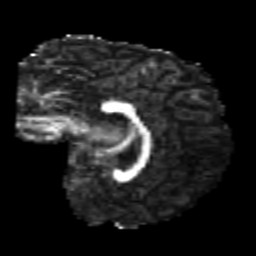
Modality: FA
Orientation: sagittal
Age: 21
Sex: female
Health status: healthy
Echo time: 0.074 s